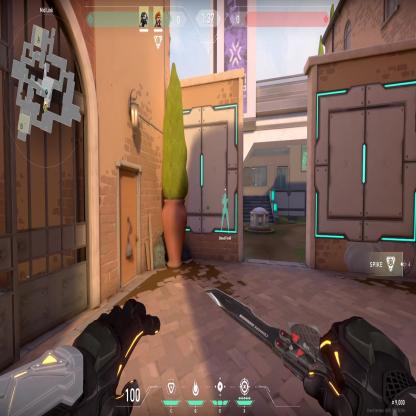
Label: teammate